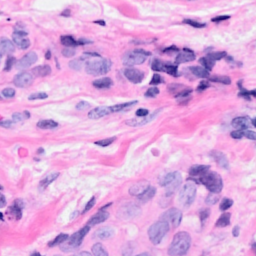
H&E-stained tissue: Breast